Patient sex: M
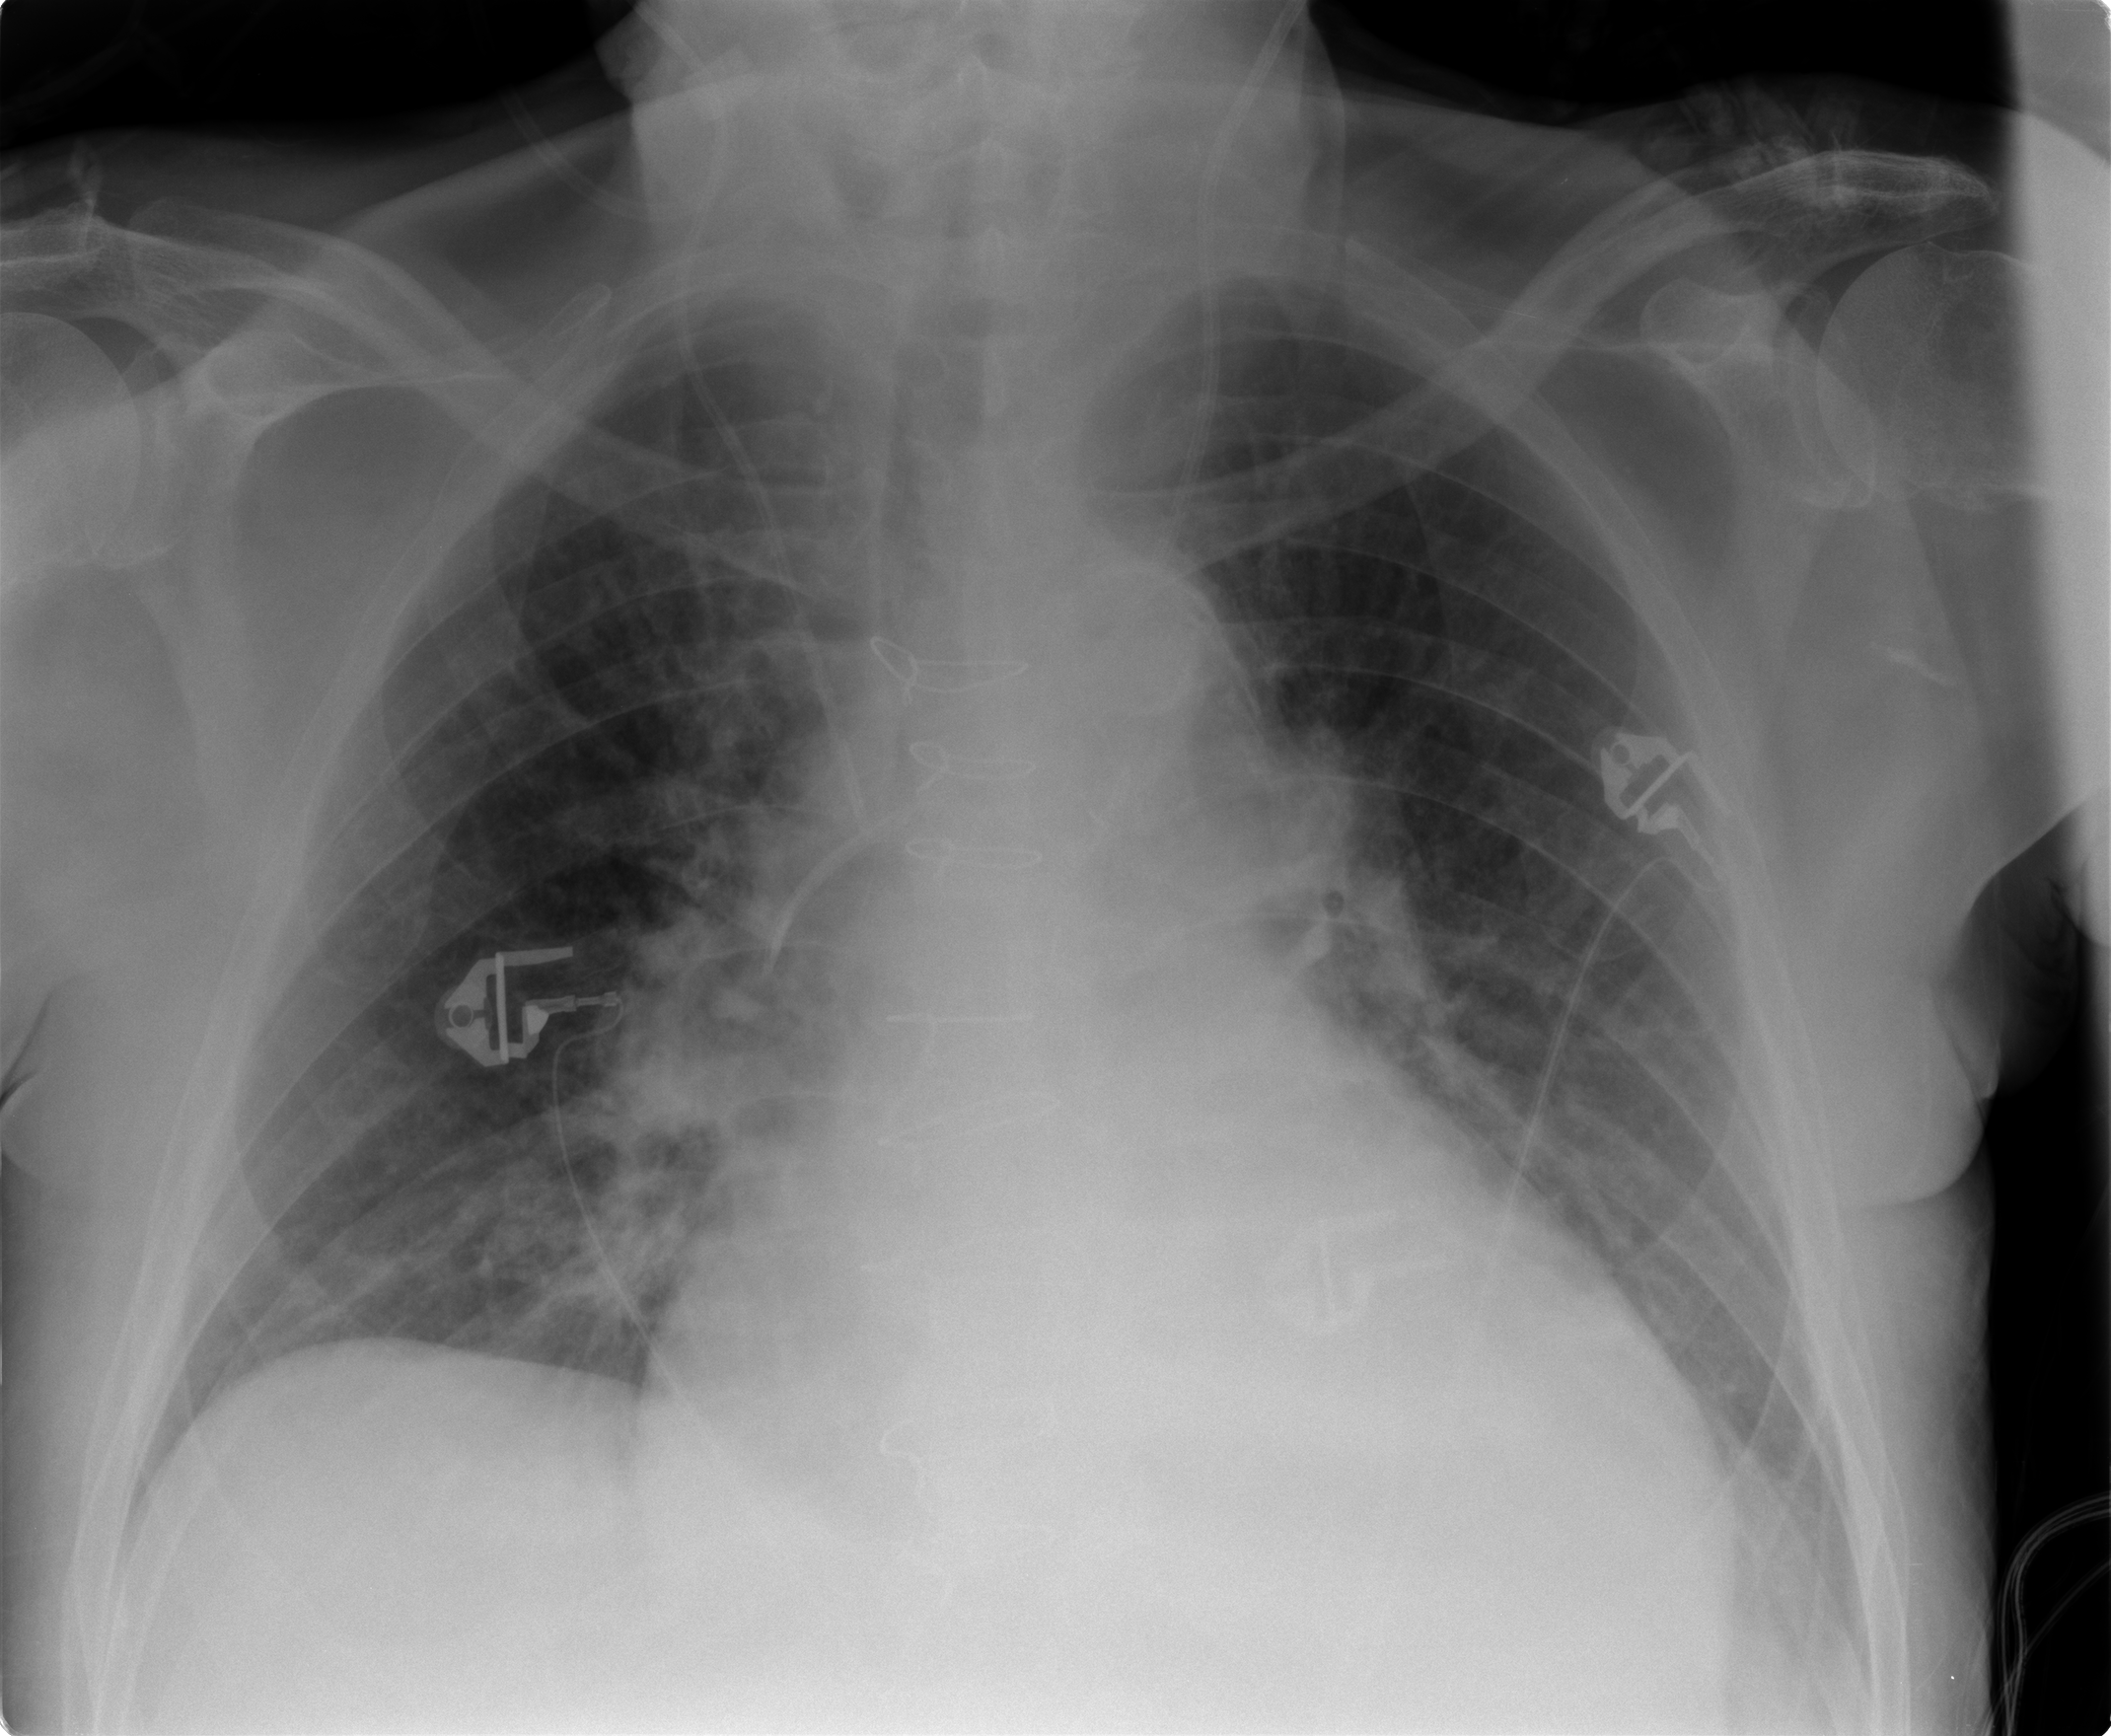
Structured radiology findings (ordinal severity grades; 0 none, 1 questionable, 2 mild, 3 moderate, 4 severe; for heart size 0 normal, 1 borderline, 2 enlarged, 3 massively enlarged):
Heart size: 2
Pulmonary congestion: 2
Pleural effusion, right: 0
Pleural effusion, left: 1
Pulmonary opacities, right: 0
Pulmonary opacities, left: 0
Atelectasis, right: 1
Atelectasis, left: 1